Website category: sports
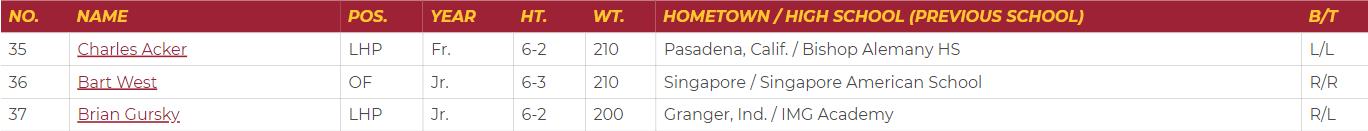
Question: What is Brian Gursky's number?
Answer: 37

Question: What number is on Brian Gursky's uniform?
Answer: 37

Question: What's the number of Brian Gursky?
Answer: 37

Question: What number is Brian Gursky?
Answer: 37

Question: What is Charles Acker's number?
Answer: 35

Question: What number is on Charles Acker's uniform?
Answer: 35

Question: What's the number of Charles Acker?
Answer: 35

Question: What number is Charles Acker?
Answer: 35

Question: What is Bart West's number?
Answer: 36

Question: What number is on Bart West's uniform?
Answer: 36

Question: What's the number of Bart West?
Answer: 36

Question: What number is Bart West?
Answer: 36

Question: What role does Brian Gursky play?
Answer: LHP

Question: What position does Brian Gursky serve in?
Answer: LHP

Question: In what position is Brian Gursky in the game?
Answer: LHP

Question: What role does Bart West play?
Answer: OF

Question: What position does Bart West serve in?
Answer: OF

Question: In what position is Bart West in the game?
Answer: OF

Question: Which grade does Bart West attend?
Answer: Jr.

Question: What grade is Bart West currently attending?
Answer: Jr.

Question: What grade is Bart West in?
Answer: Jr.

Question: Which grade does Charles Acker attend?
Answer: Fr.

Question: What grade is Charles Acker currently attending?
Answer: Fr.

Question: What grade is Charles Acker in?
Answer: Fr.

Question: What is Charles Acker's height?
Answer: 6-2

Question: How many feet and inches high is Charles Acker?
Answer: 6-2

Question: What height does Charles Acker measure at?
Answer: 6-2

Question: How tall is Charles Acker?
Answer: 6-2

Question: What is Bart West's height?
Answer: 6-3

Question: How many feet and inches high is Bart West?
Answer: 6-3

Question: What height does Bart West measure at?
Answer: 6-3

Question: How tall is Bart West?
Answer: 6-3

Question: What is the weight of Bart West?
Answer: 210

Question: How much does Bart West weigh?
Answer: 210

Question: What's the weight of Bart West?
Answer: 210

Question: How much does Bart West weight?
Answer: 210

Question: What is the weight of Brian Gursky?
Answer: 200

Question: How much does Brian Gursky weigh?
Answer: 200

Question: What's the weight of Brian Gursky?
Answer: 200

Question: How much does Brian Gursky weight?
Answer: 200

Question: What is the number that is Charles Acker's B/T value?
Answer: L/L

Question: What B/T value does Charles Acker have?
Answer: L/L

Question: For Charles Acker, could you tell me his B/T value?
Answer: L/L

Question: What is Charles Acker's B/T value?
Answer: L/L

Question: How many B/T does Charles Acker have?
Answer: L/L

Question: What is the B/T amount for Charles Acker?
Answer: L/L

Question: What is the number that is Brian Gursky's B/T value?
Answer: R/L

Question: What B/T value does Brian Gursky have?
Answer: R/L

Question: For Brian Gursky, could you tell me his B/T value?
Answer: R/L

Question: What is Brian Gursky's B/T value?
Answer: R/L

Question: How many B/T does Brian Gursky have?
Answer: R/L

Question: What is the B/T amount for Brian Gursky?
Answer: R/L

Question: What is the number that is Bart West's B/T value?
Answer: R/R

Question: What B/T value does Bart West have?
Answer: R/R

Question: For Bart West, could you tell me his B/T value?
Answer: R/R

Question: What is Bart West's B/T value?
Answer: R/R

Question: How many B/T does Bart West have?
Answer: R/R

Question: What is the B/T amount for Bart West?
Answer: R/R

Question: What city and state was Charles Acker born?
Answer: Pasadena, Calif.

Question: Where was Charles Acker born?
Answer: Pasadena, Calif.

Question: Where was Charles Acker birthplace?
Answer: Pasadena, Calif.

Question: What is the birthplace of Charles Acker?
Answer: Pasadena, Calif.

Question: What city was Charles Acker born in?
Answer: Pasadena, Calif.

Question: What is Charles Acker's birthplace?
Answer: Pasadena, Calif.